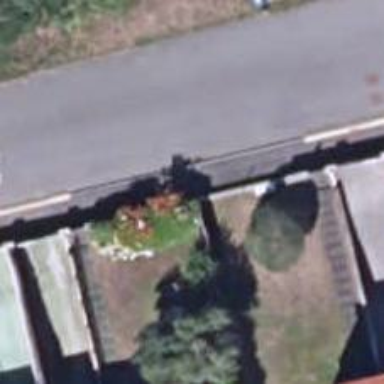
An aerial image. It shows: Fence.